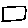
Label: square